Question: I have 'UIViewController' on storyboard.
On the image you can see top gray is simple 'UIView' while bellow is 'UITableView'.
And I set uiview to be 150 height.
I use autolayout.
Problem is that when I run app on iPhone 6 uiview height is about 40% of the 'UIViewController'.
From some reason it's height is larger than 150.
Can somebody explain me how can I setup view so I have UIView always the same size?

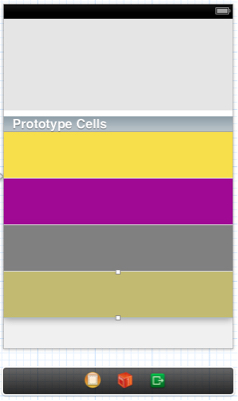
Answer: I think the problem is with your view height....you can not give static height.... see the images and check out where you missing out....

and the o/p is in 4.7 , 5.5 , and 4 inch is

for all the height of view is looking same....that is of 150 height